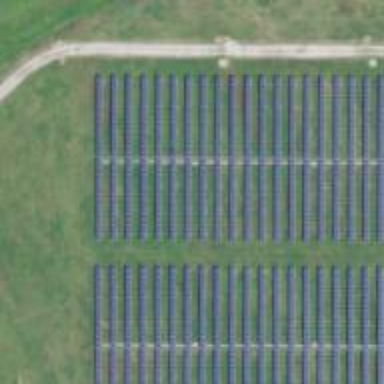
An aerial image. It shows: Solar photovoltaic panel generator.